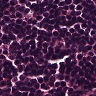
Metastatic tissue present: no